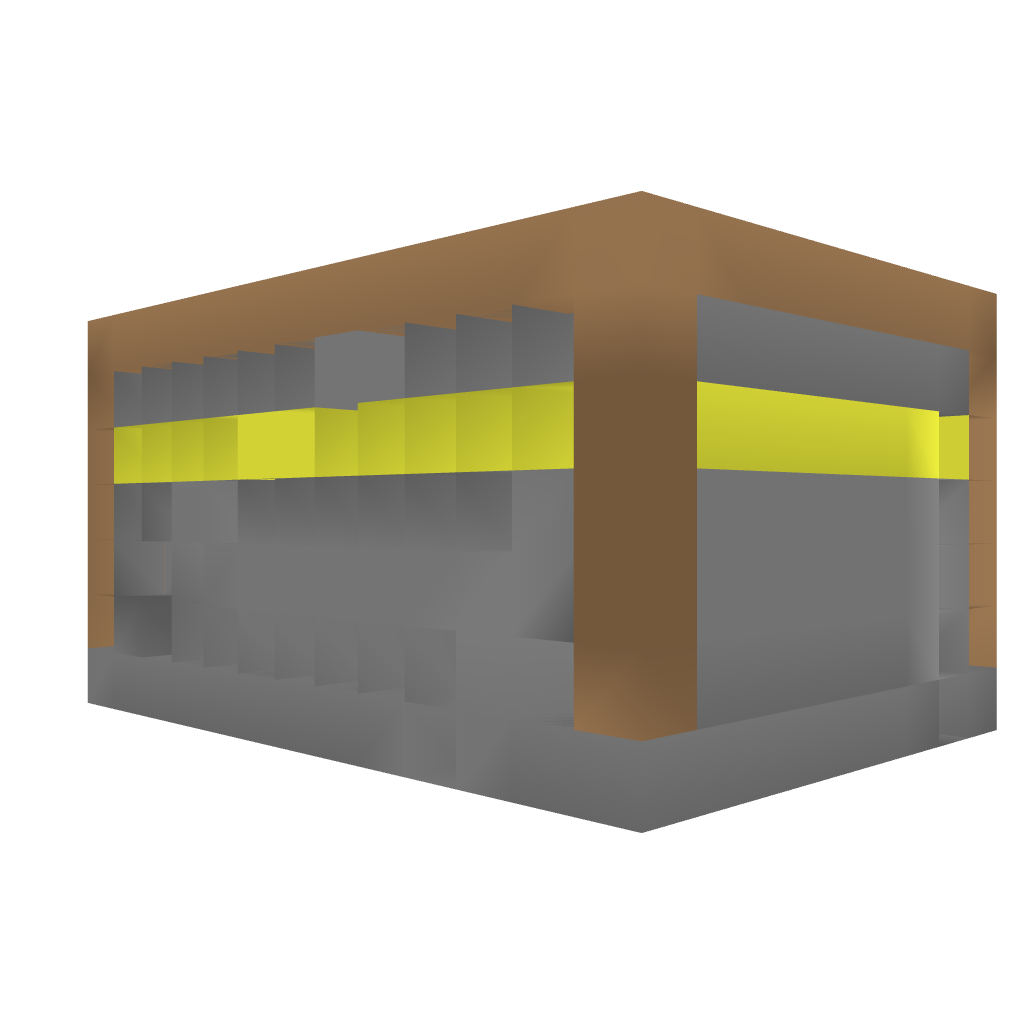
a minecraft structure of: Factory Template bad low quality